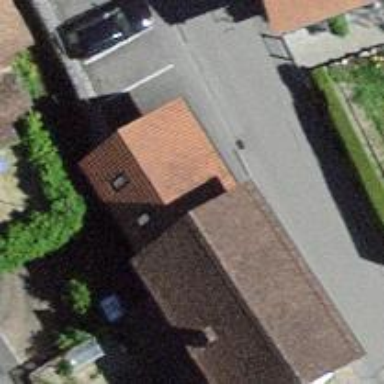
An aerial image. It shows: Post box.